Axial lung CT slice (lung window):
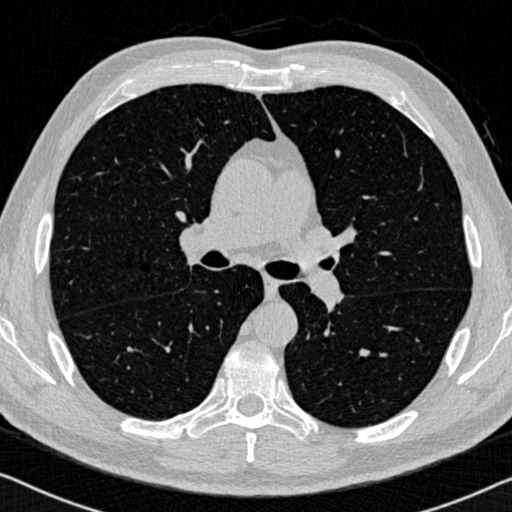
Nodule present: no